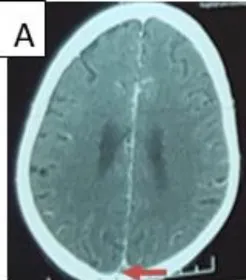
Cerebral CT scan. Sagittal plane) showing a venous thrombosis of superior sagittal sinus.
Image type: radiology (ct)